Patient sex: M
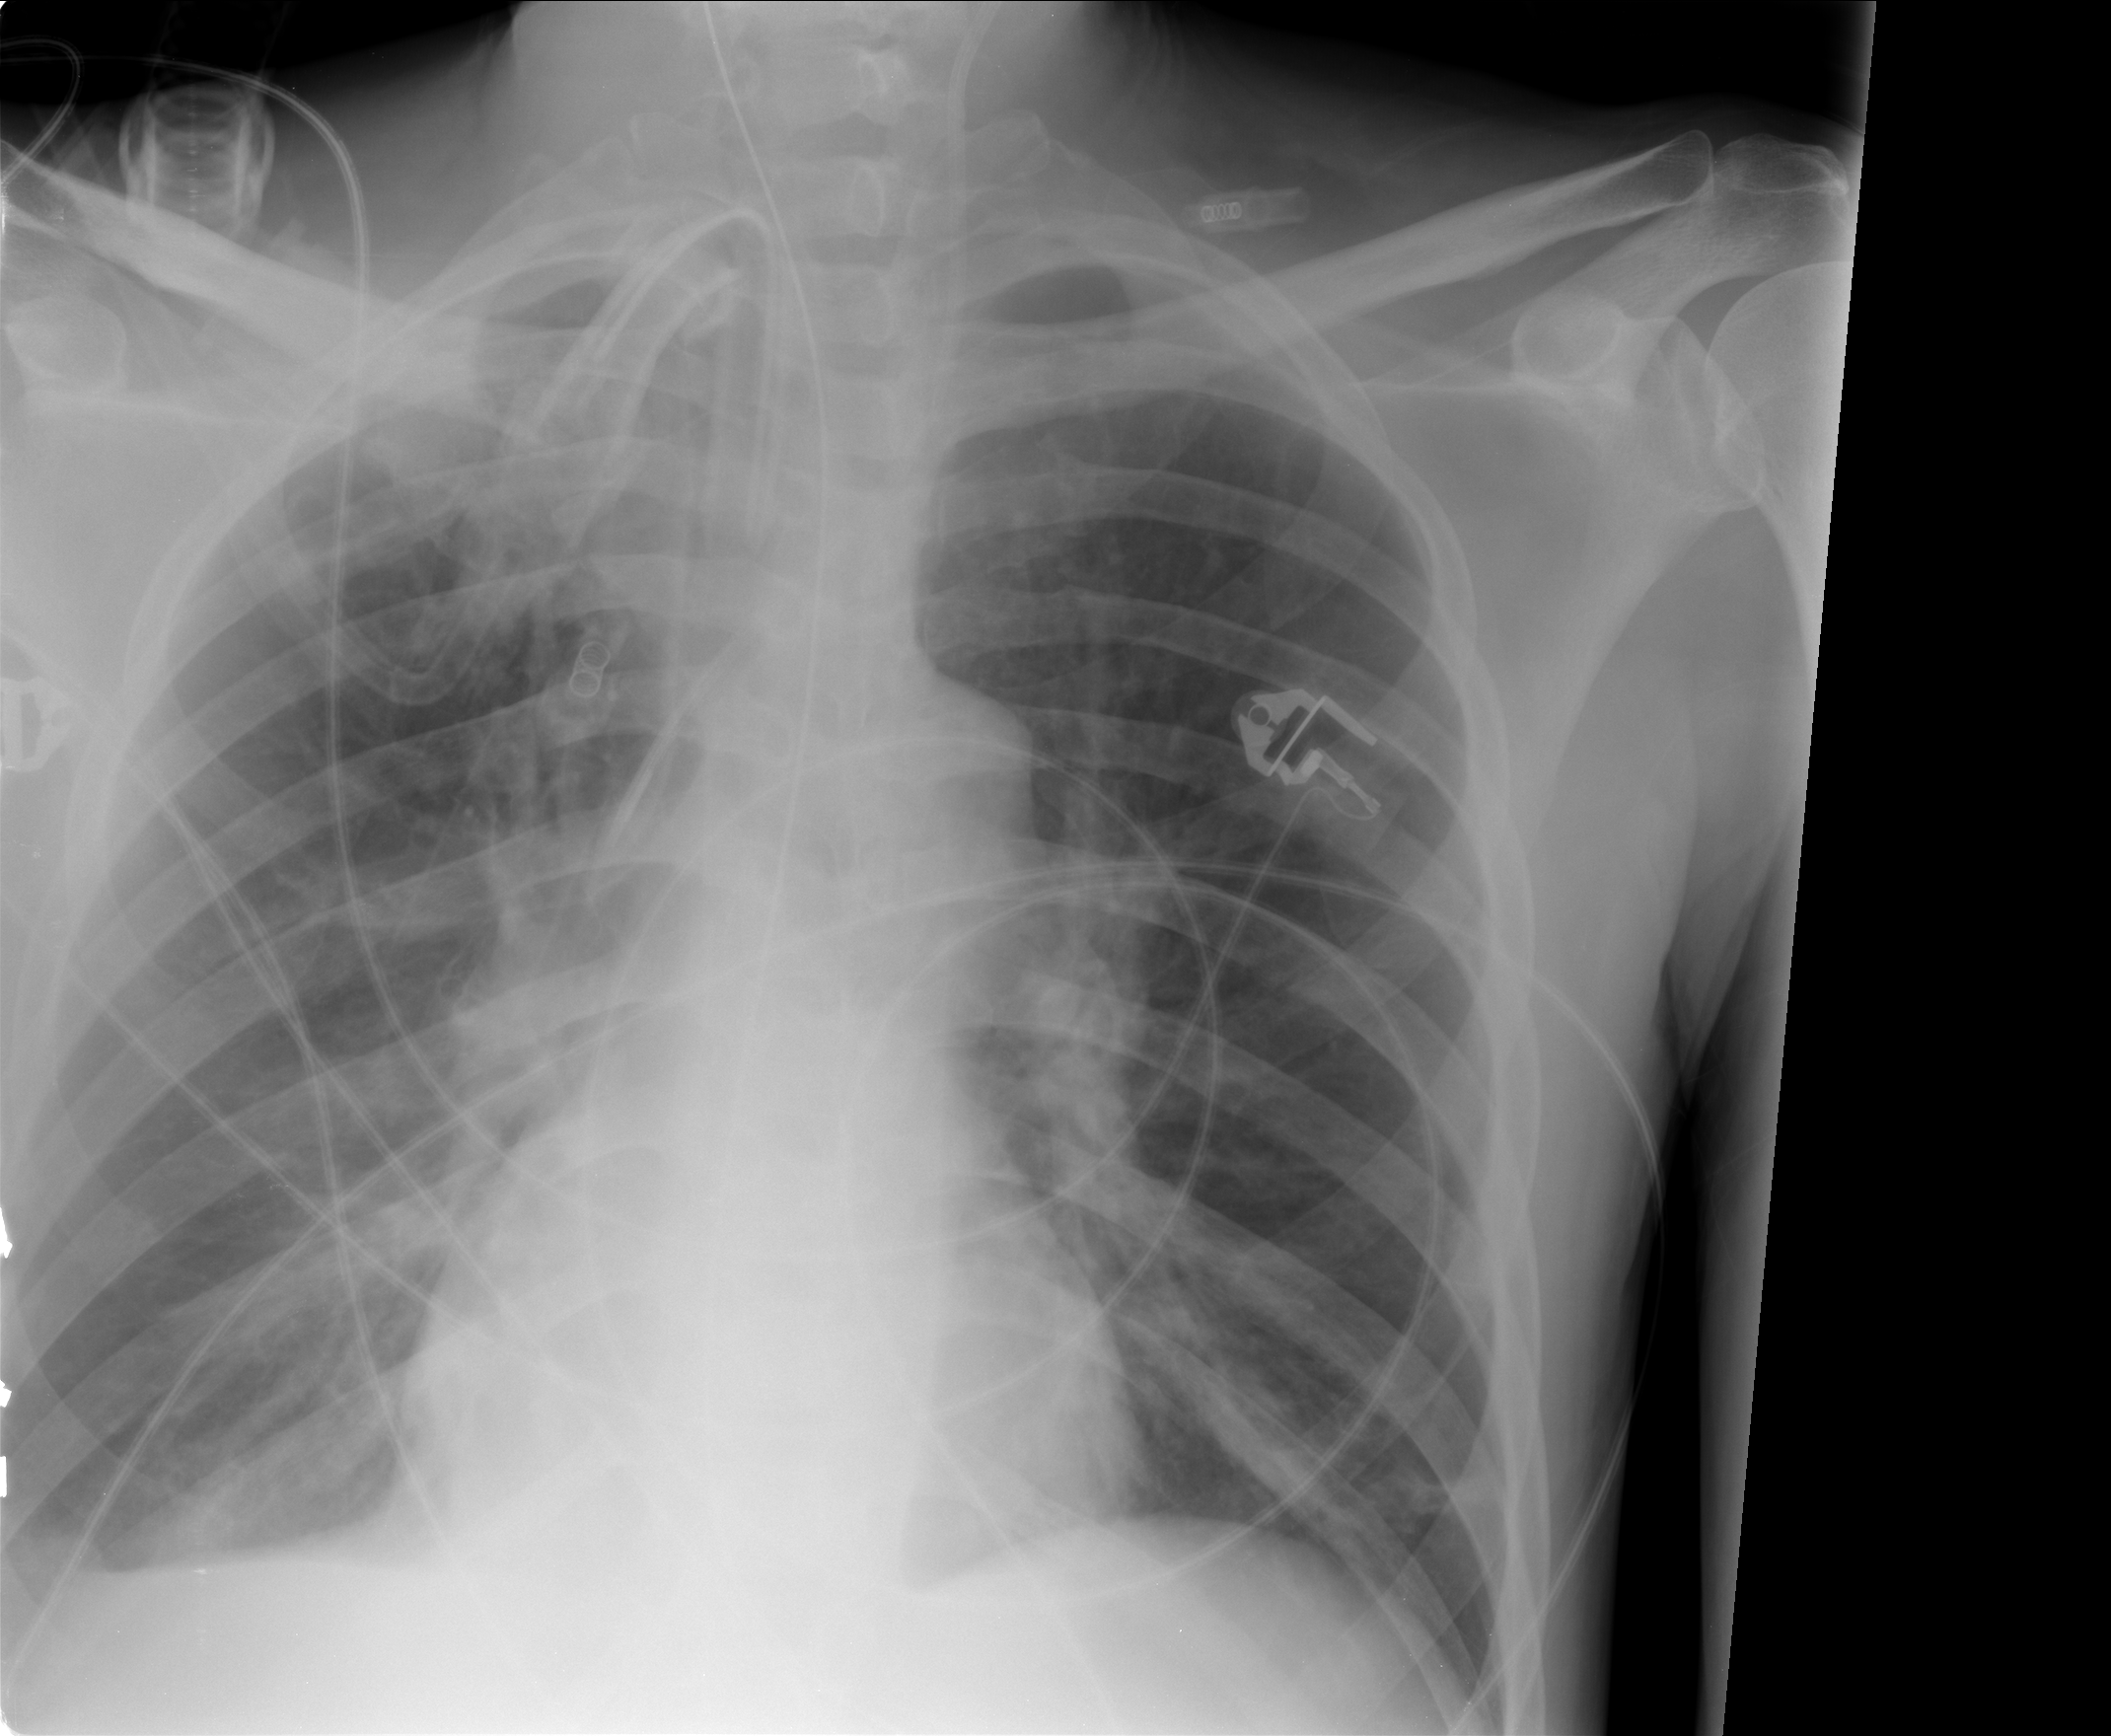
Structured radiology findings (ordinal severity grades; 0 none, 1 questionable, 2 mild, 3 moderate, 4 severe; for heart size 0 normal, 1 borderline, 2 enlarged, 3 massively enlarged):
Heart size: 0
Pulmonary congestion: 2
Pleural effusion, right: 2
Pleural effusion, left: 0
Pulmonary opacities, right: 3
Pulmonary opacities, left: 1
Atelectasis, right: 2
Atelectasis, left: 0